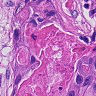
Metastatic tissue present: yes